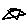
Label: star